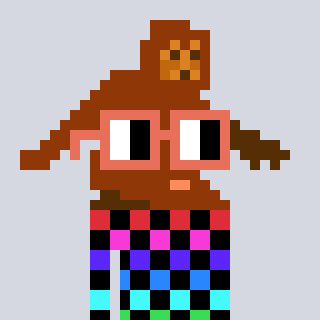
a pixel art character with square orange glasses, a bigfoot-shaped head and a teal-colored body on a cool background